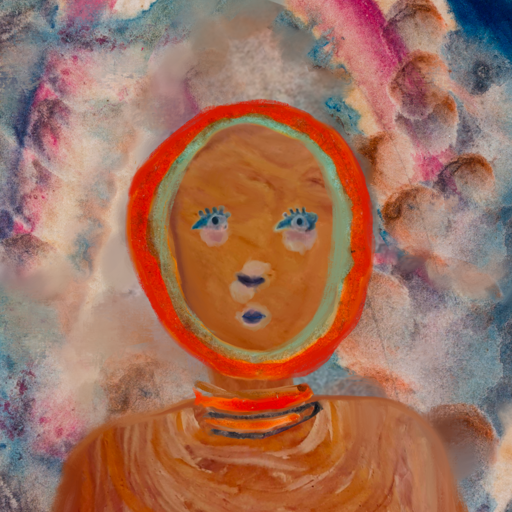
Background: Rupkatha, Head And Neck Front: Pious_Lady, Face Front: Hill_Girl, Bust: Pious_Lady, Hair Front: Sisters, Head Accessory: Blank, Second Necklace: Blank, Necklace: Experience, Baby: Blank